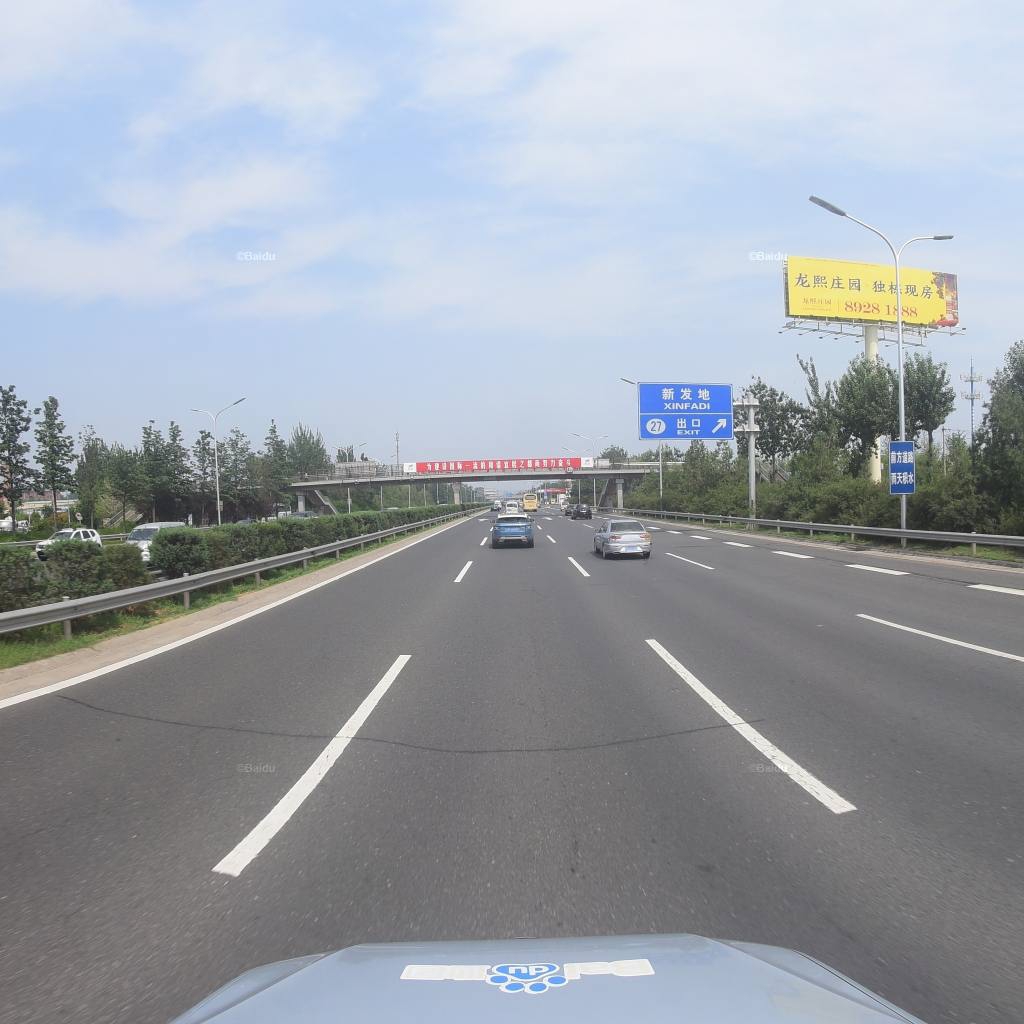
Region: Fengtai
Road damage annotations: transverse patch